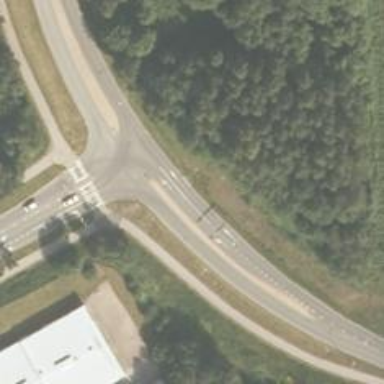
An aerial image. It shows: Secondary road with asphalt surface.